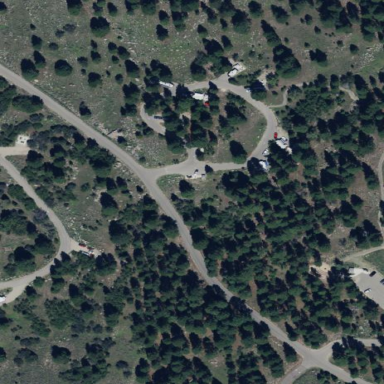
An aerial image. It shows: Campsite for tourism.